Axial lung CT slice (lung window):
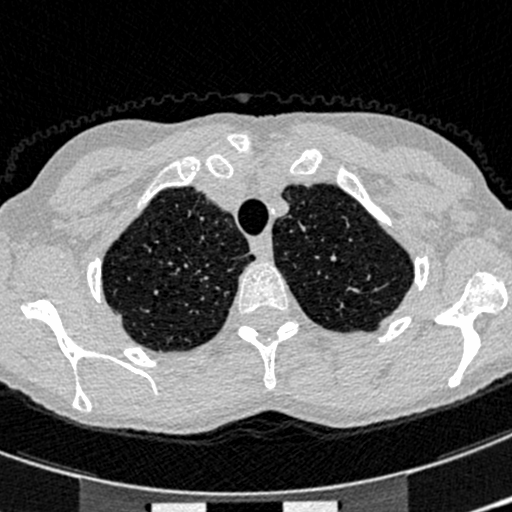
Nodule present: no